A scalogram (wavelet time-scale view) of one vibration snapshot from a rotating machine is shown. Determine the machine's mechanical condition. Answer with exactly one of: normal, misalignment, unbalance, looseness.
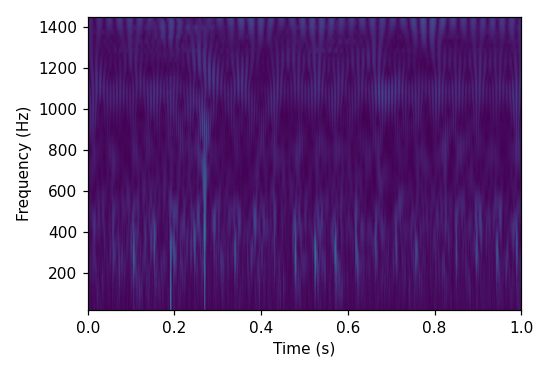
Answer: looseness